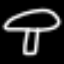
Label: mushroom